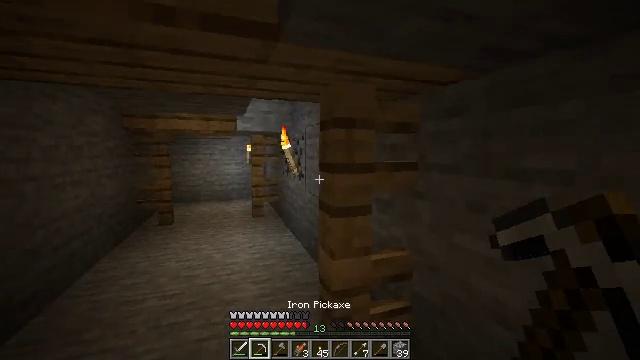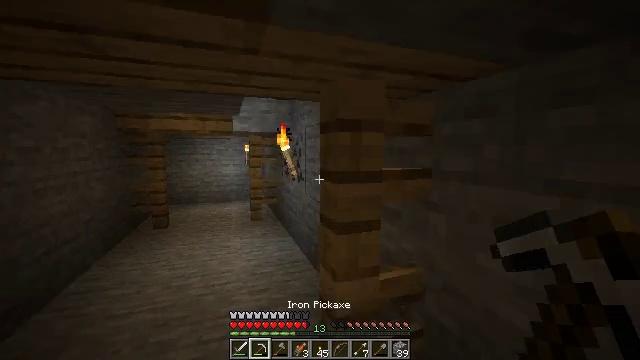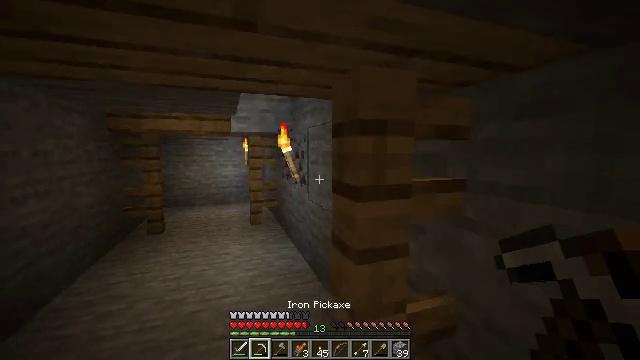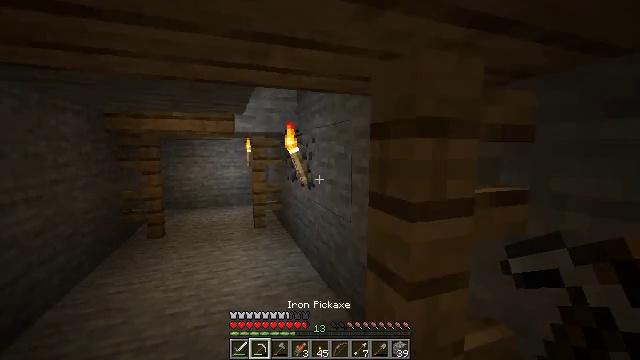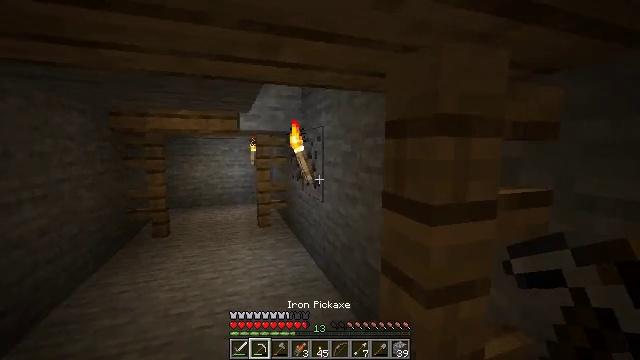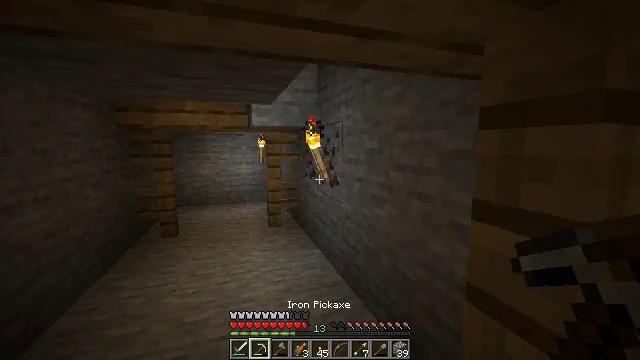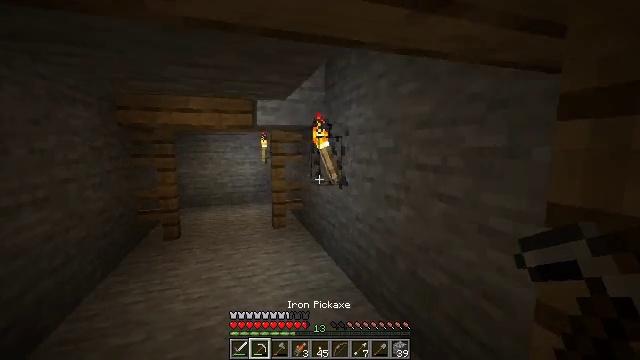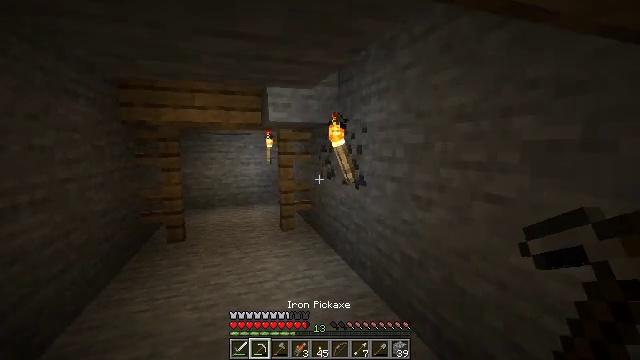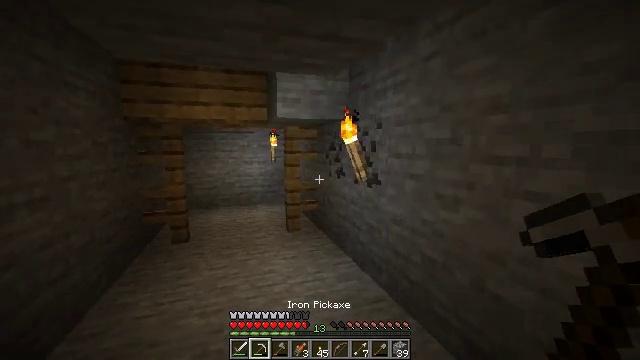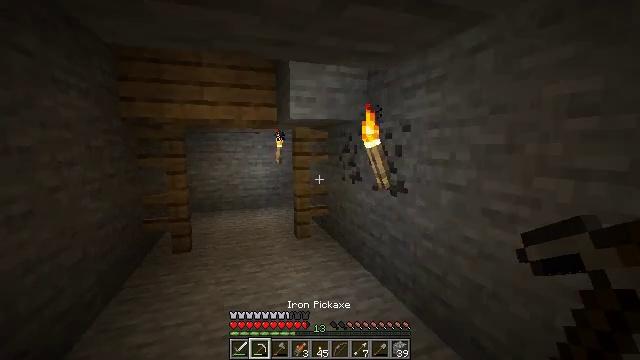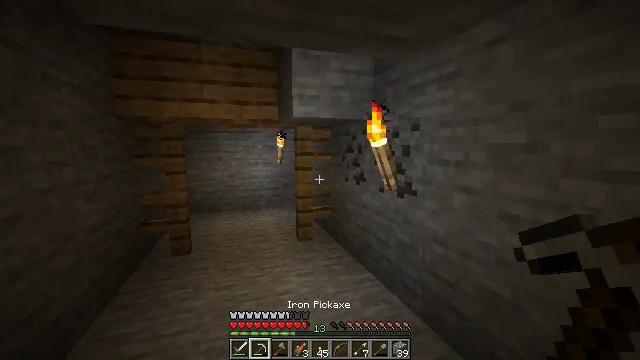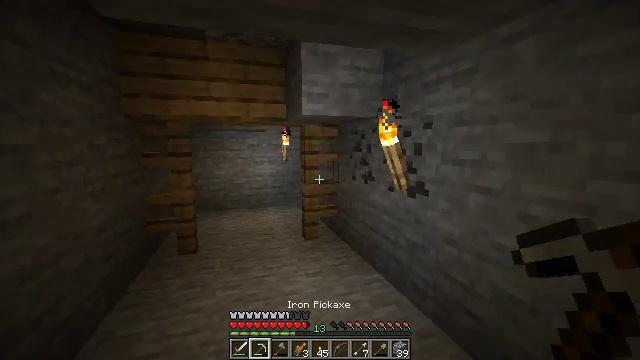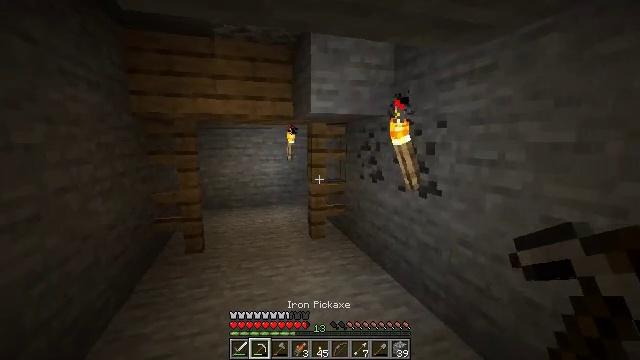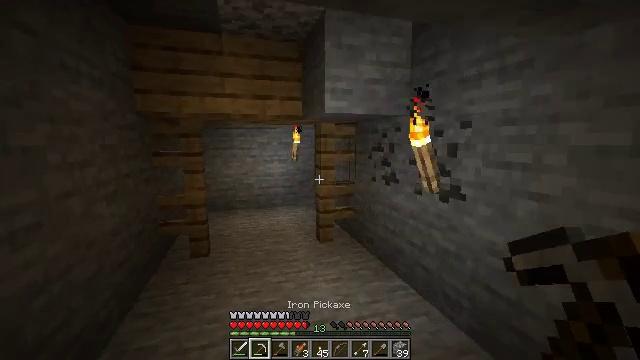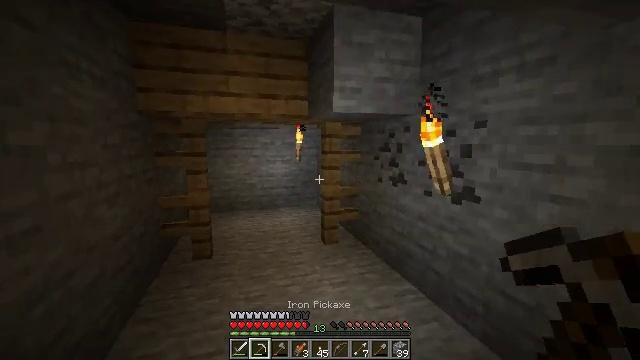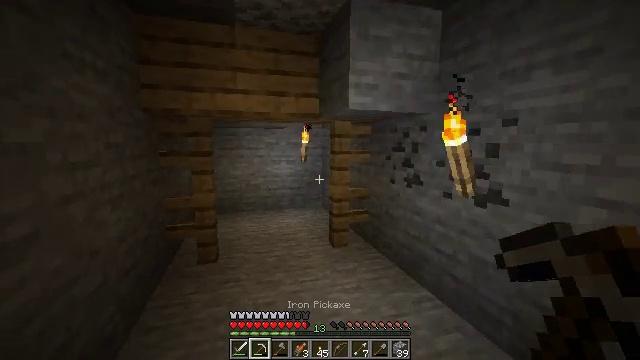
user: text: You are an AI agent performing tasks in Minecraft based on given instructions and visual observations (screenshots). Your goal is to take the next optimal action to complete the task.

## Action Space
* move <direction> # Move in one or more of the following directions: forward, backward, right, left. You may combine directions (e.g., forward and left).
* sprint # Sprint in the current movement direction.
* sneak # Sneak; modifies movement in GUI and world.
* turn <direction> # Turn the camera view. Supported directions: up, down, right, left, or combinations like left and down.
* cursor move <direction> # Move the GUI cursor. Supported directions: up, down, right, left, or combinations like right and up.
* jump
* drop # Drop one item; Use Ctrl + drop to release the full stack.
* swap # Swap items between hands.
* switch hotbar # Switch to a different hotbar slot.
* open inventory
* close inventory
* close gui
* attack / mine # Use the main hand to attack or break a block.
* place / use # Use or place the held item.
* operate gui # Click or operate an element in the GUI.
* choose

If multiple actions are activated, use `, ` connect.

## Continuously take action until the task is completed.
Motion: motion action
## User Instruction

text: Attack the oak fence to collect it.
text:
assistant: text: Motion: move forward
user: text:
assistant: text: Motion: move forward and move left
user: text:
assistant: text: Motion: move forward and move left
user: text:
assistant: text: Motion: move forward and move left
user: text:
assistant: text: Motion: move forward and move left
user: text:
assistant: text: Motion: move forward and move left
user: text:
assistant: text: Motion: move forward and move left
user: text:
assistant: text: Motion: move forward and move left
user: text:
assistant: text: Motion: move forward
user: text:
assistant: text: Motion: no_op
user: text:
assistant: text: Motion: move left
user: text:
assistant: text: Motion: move forward and move left
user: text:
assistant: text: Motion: move forward and move left
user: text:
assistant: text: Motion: move forward and move left
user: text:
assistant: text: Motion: move forward and move left
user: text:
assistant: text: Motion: move forward and move left
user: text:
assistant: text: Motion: move forward and move left
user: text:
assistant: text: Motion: move forward and move left
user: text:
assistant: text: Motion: move forward and move left
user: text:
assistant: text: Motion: no_op
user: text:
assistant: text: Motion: no_op
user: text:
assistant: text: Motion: no_op
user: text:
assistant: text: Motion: no_op
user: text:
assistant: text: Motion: no_op
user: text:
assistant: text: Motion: no_op
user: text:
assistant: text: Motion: no_op
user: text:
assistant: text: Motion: turn left
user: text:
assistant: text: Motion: turn left, switch to hotbar 4
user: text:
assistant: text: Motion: turn left and down, switch to hotbar 4
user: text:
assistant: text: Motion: turn left